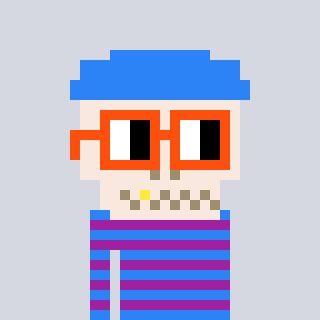
a pixel art character with square orange glasses, a skeleton-hat-shaped head and a magenta-colored body on a cool background